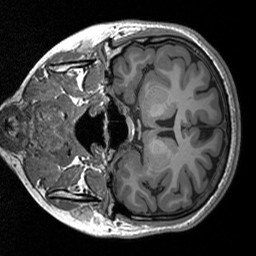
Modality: T1w
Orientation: coronal
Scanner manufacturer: siemens
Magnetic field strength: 3 T
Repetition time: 1.76 s
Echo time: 0.0022 s